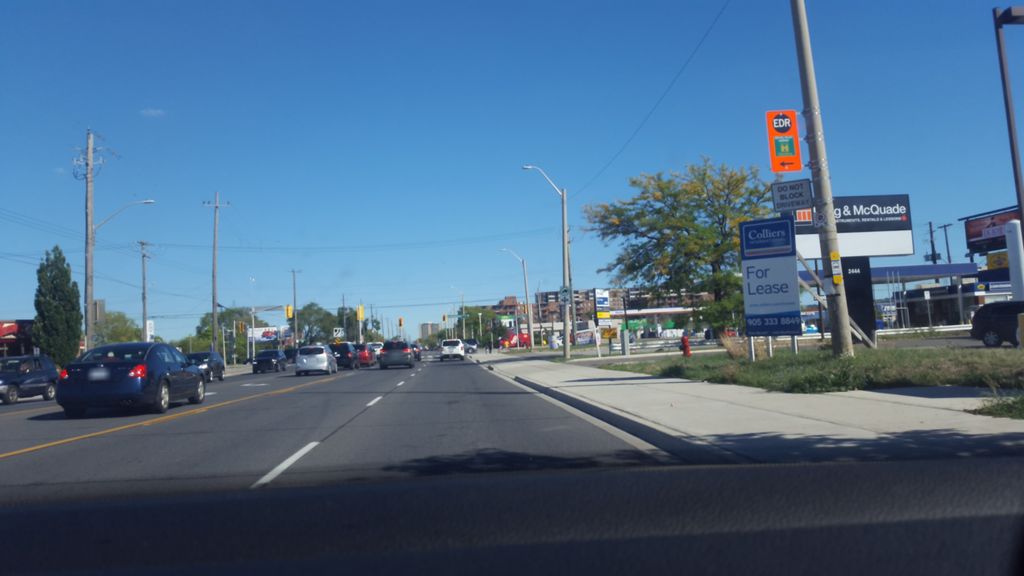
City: hamilton